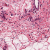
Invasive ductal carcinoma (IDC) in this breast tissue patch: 0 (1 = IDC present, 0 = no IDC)